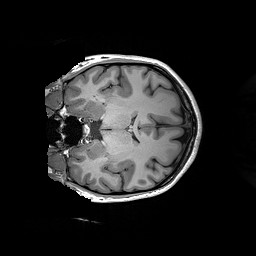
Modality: T1w
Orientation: coronal
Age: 25
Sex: female
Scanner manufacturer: siemens
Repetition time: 2.2 s
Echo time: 0.00244 s